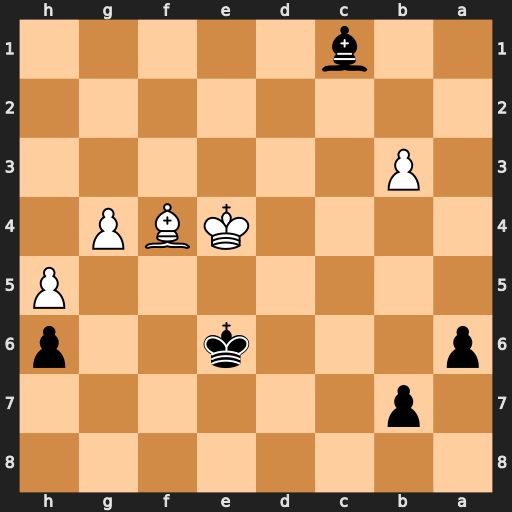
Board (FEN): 8/1p6/p3k2p/7P/4KBP1/1P6/8/2b5
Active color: b
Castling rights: -
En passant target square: -
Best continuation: Bxf4 Kxf4 Kf6 g5+ hxg5+